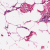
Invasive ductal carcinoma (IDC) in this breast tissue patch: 0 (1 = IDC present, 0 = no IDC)